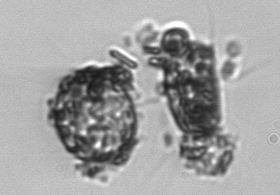
Label: Thalassiosira_TAG_external_detritus